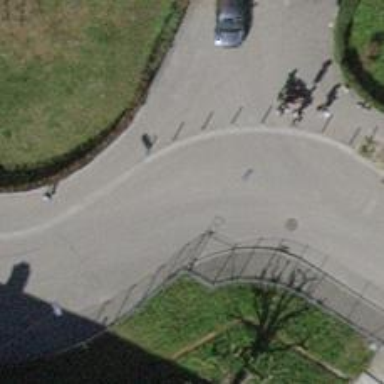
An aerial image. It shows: Asphalt alley with service road. The sidewalk on the right also has asphalt surface.